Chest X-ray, AP view. Patient: 19 years old, sex F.
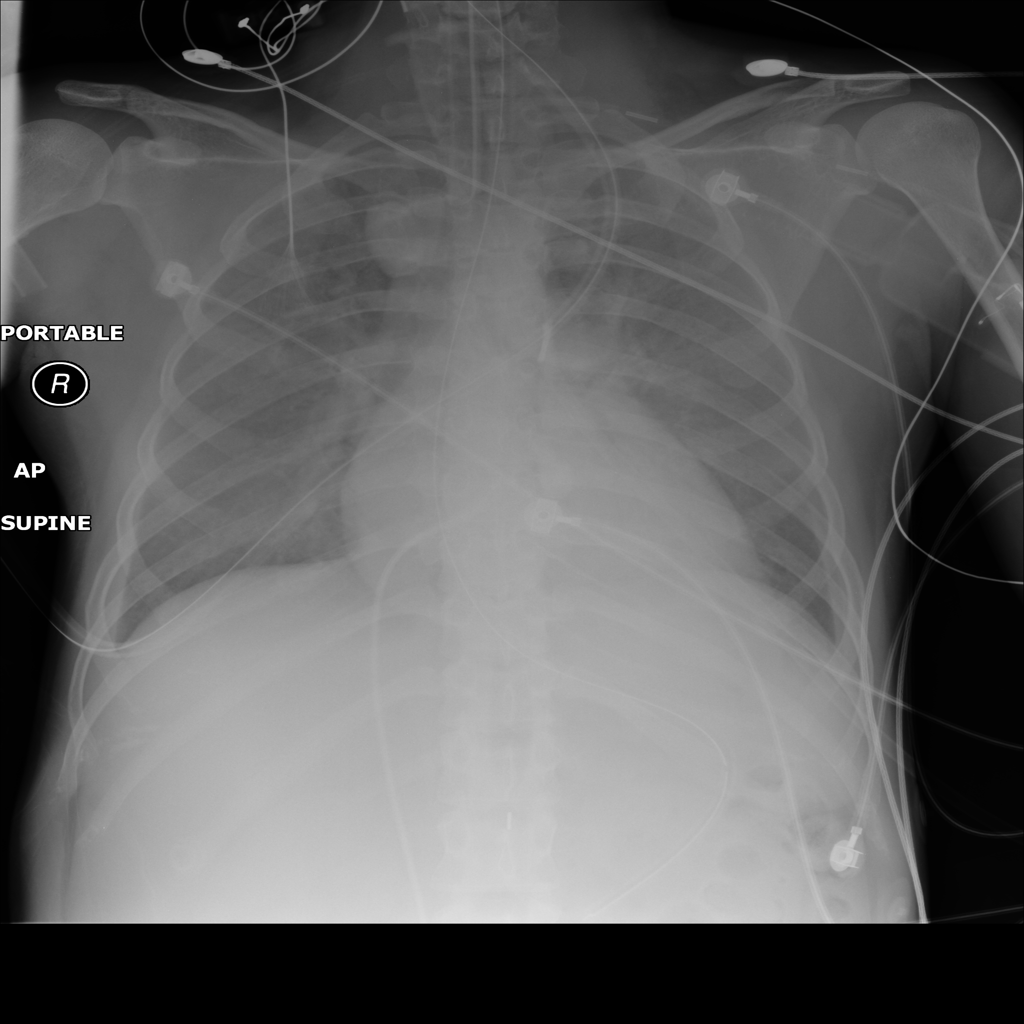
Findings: Effusion